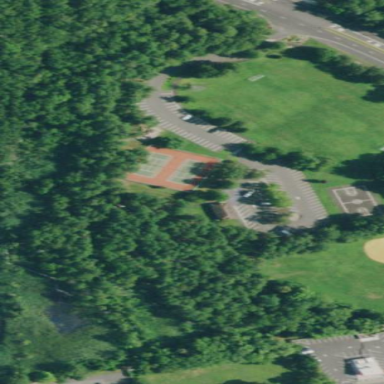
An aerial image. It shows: Leisure park in the midst of woodland.